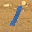
Label: 1